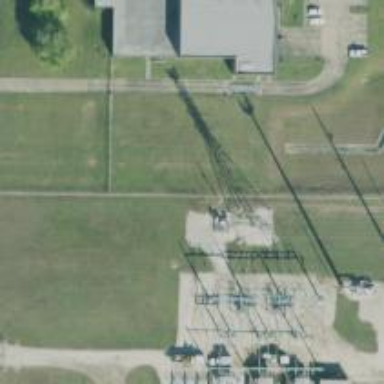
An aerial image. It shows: Communication tower which is categorized as power pole.